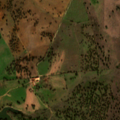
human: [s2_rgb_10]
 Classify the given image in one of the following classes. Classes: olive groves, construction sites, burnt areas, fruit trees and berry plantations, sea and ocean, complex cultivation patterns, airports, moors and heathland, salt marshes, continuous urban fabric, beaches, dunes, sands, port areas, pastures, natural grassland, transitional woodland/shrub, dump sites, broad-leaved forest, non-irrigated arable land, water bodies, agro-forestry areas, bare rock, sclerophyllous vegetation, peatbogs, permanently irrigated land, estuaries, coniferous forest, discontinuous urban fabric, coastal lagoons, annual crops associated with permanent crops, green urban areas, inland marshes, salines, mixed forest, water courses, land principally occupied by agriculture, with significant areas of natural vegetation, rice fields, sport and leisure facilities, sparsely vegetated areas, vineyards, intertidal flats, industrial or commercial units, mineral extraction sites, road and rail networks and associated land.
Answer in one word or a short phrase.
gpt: non-irrigated arable land, pastures, agro-forestry areas